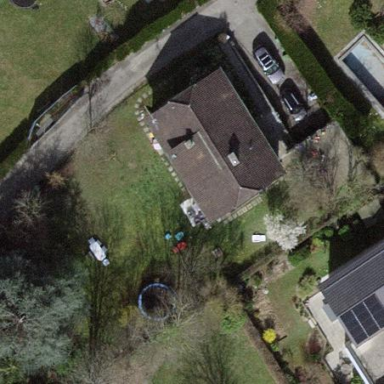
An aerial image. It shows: Garden enclosed by fence.